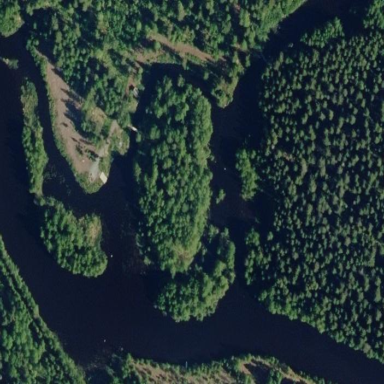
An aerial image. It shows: Islet surrounded by woodland.